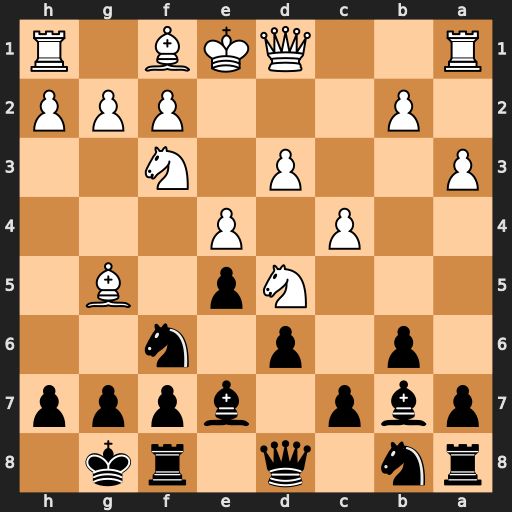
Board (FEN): rn1q1rk1/pbp1bppp/1p1p1n2/3Np1B1/2P1P3/P2P1N2/1P3PPP/R2QKB1R
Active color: b
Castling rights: KQ
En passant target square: -
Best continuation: Nxd5 cxd5 Bxg5